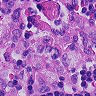
Metastatic tissue present: no